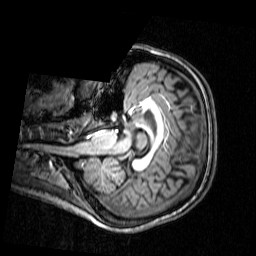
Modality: T1w
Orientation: axial